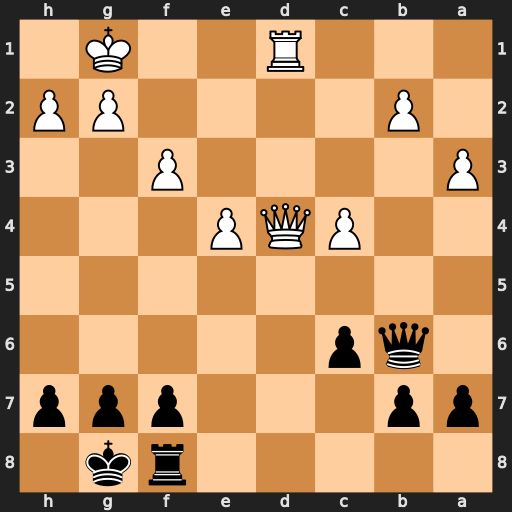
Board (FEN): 5rk1/pp3ppp/1qp5/8/2PQP3/P4P2/1P4PP/3R2K1
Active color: b
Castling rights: -
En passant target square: -
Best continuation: Rd8 Qxb6 Rxd1+ Kf2 axb6